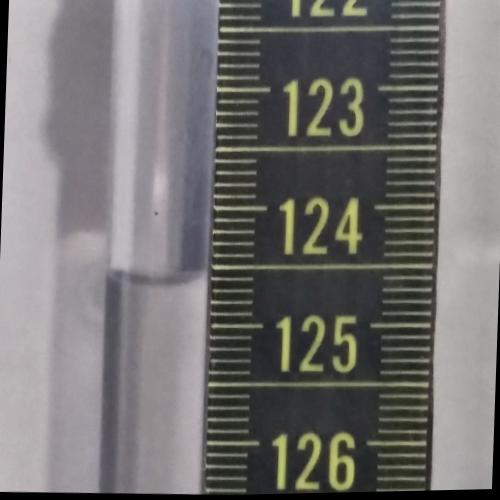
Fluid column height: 124.6 cm